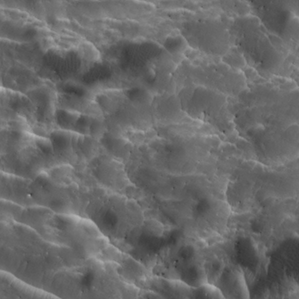
Label: non_frost